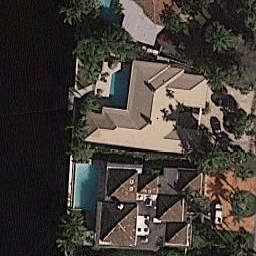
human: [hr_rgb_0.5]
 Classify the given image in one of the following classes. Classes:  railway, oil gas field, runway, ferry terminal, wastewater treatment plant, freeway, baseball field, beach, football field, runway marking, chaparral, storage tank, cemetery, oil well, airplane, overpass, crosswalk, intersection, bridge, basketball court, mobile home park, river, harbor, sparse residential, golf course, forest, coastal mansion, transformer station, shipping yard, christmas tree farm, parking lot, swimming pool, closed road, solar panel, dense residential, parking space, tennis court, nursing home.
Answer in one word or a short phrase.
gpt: coastal mansion